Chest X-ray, PA view. Patient: 60 years old, sex M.
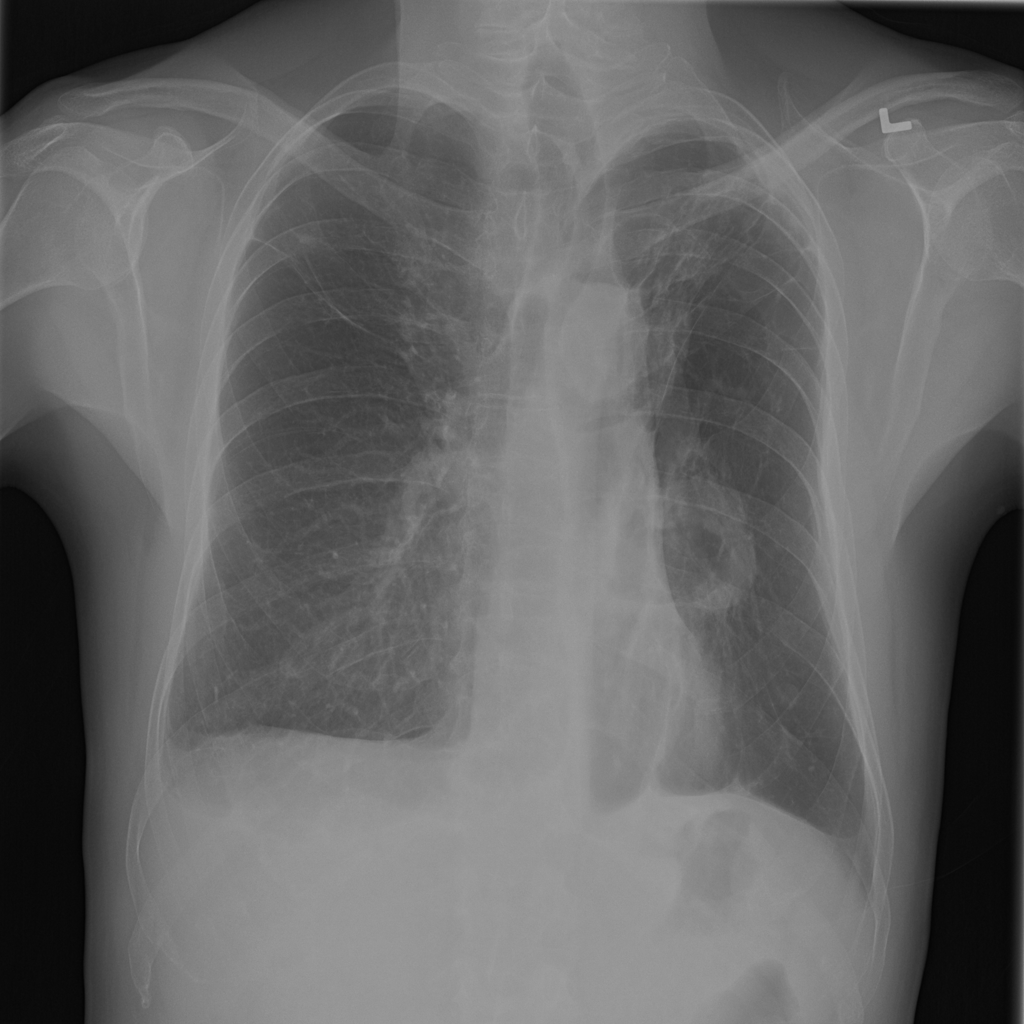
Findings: Atelectasis, Mass